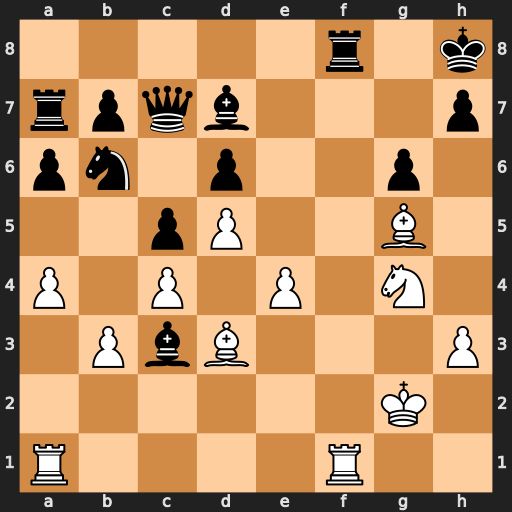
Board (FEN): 5r1k/rpqb3p/pn1p2p1/2pP2B1/P1P1P1N1/1PbB3P/6K1/R4R2
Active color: w
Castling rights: -
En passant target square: -
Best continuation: Rxf8+ Kg7 Bh6#